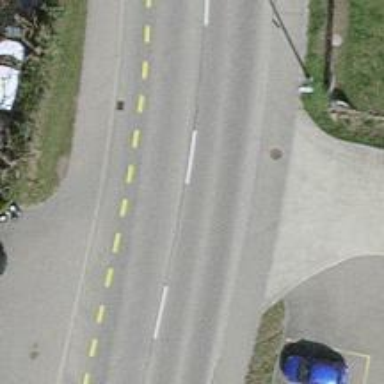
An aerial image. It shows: Primary highway with asphalt surface. There is lane designated for cycling on the left side.